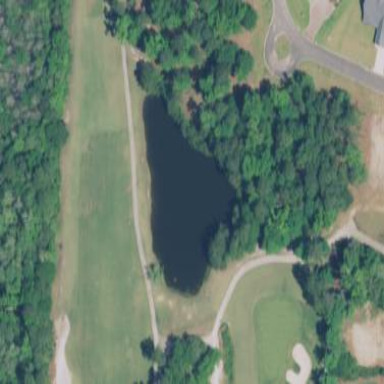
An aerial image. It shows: Water hazard on golf course. The hazard is natural water feature.